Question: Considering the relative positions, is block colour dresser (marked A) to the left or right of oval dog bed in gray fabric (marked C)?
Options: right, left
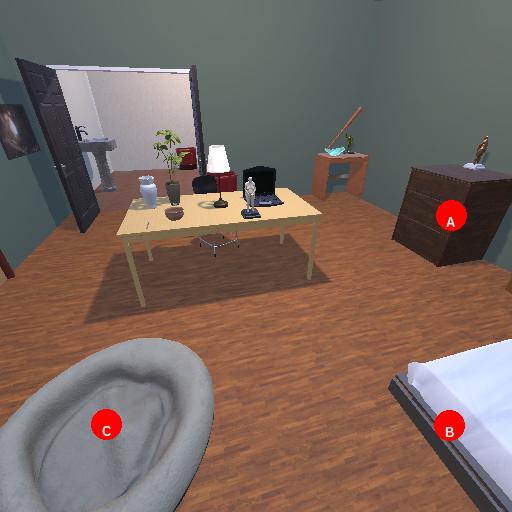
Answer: right